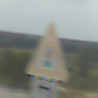
Verkehrszeichen: Lichtzeichenanlage
Zusatzzeichen unten: RichtungsangabeDurchPfeile2
Umgebung: Outdoor, Beach
Tageszeit: MorningAfternoon
Wetter: PartlyCloudy
Licht: Natural
Jahreszeit: NotSpecified
Kontrast: HighContrast